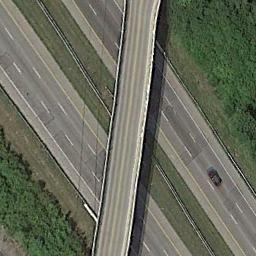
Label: overpass